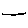
Label: line